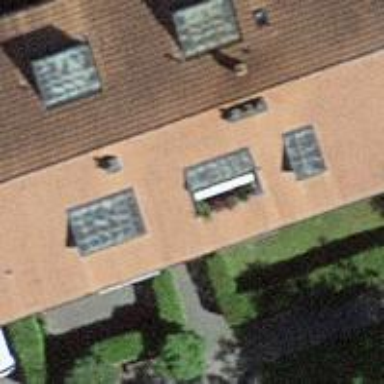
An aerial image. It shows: Residential building.